Question: I am writing a cost path script for use on hexagonal maps. Currently I am in the "learning how to walk" phase of development.
In general terms the code works. I can reliably get from A to B. However, consider the following map:

Both the sequence '0406 -> 0405 -> 0505' and '0406 -> 0506 -> 0505' are valid. I would like to traverse and output BOTH paths.
My code follows:
'''
public function walkMap($origCol, $origRow, $destCol, $destRow) {
$curRow = $origRow;
$curCol = $origCol;
while (($curRow != $destRow) || ($curCol != $destCol)) {
$newRow = self::getNextMove($curRow,$destRow);
if ($newRow == $curRow) {
$curCol = self::getNextMove($curCol,$destCol);
} else {
$curRow = $newRow;
}
}
}
private function getNextMove($cur,$dest) {
if ($cur < $dest) {
++$cur;
} else if ($cur > $dest) {
--$cur;
}
return $cur;
}
'''
My desired result is a numeric array of 'step => hexCoord' showing the path taken. But I'm not sure how to adopt the above working code to intelligently branch, and having done that, how best to shape the output data structure...
Thanks in advance.
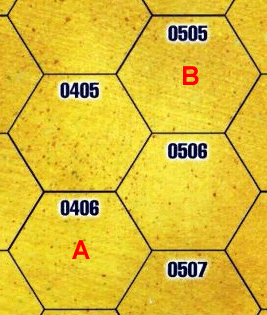
Answer: I noticed that, at the moment, your path choice is simply "get to the right row, then get to the right column." I realize that you're still getting started, but you might want to think ahead about how you want to work cost into your paths and let that tell you about your data structure.
For example, you can use <URL> an array of path arrays.